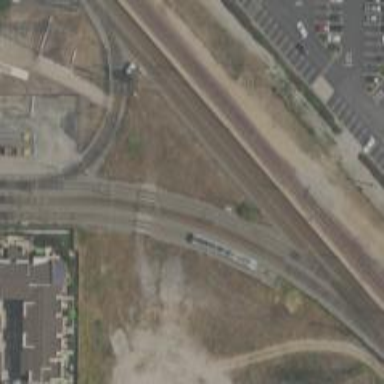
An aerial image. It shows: Light rail yard with electrified contact lines.